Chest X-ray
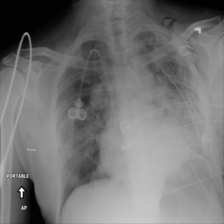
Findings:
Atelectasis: negative
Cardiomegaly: negative
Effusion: negative
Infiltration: negative
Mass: negative
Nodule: negative
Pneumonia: negative
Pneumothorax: negative
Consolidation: negative
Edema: negative
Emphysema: negative
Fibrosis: negative
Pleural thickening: negative
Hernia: negative